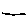
Label: line